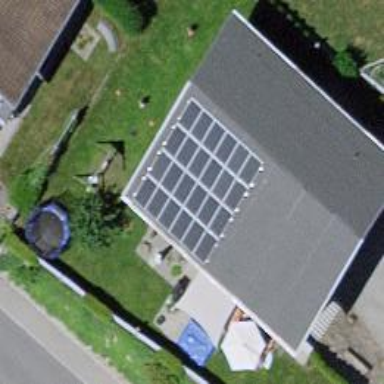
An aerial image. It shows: Solar photovoltaic panel generator.